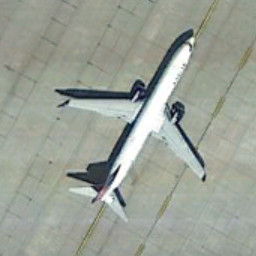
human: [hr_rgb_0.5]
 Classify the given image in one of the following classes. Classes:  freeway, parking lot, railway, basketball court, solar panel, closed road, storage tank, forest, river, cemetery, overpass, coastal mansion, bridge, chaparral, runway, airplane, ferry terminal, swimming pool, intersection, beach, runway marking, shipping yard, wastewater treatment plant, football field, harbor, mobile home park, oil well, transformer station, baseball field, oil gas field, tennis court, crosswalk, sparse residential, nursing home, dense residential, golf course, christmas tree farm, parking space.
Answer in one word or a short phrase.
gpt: airplane